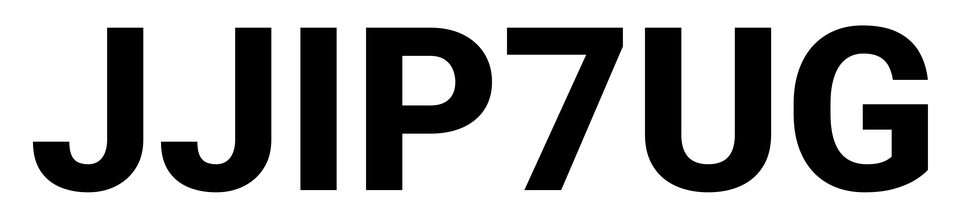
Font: Roboto_ExtraBold